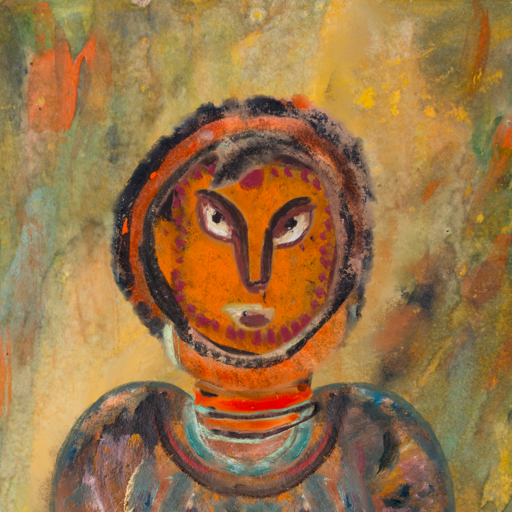
Background: Comrade, Head And Neck Front: Doll, Face Front: After_Raid, Bust: Boggyland, Hair Front: Childish, Head Accessory: Blank, Second Necklace: Blank, Necklace: Experience, Baby: Blank